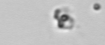
Label: detritus